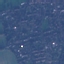
Label: Residential